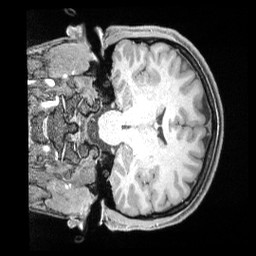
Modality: T1w
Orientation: coronal
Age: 36
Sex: female
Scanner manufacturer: siemens
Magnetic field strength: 3 T
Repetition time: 2 s
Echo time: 0.00211 s